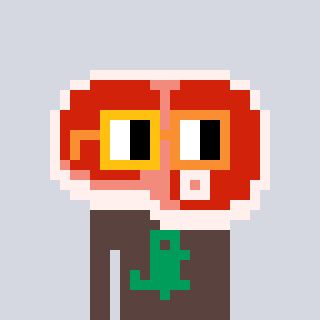
a pixel art character with square yellow and orange glasses, a steak-shaped head and a darkbrown-colored body on a cool background